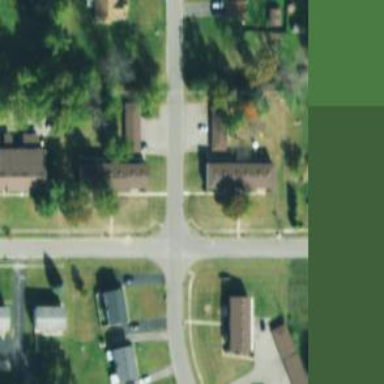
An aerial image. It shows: Neighborhood.